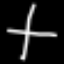
Label: line